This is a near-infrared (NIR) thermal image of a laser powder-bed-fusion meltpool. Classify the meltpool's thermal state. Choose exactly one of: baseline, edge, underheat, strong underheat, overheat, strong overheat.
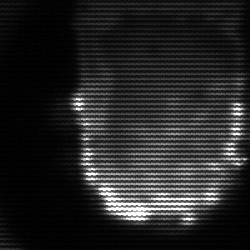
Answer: baseline